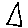
Label: triangle